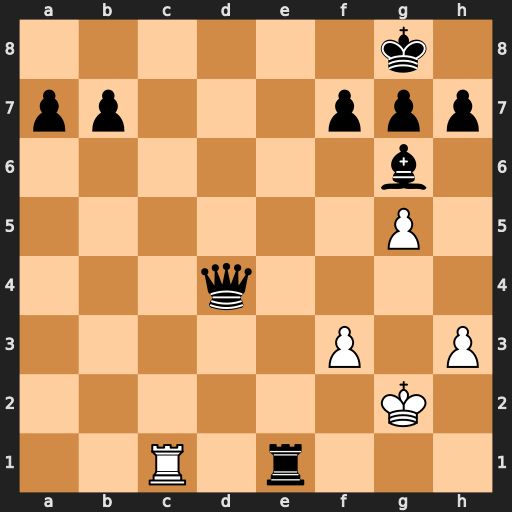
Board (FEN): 6k1/pp3ppp/6b1/6P1/3q4/5P1P/6K1/2R1r3
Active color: w
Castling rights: -
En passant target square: -
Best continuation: Rc8+ Qd8 Rxd8+ Re8 Rxe8#